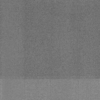
Label: dusty